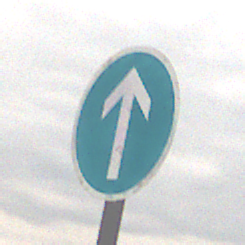
Verkehrszeichen: VorgeschriebeneFahrtrichtungGeradeaus
Umgebung: Outdoor, Nature
Tageszeit: MorningAfternoon
Wetter: Overcast
Licht: Natural
Jahreszeit: NotSpecified
Kontrast: LowContrast